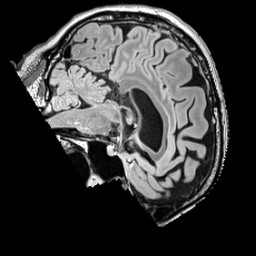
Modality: FLAIR
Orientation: sagittal
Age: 56
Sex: male
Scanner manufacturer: siemens
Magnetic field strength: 3 T
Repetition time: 5 s
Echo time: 0.387 s